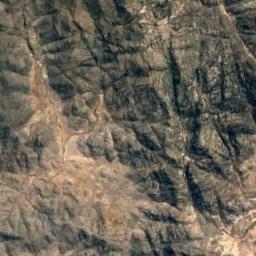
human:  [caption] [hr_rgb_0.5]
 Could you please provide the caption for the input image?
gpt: The mountains are winding and undulating .

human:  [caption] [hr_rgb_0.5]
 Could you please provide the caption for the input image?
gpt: Thirty percent of the area on this mountain is covered by vegetation .

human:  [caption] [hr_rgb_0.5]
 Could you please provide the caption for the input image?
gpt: The folded mountain consists of some ridges and valleys and its rocks are dark gray .

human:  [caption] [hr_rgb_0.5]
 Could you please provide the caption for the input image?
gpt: The mountain is consist of half of black soil and half of yellow soil .

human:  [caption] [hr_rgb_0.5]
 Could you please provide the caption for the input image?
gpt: There are many cracks on the brown mountain .